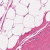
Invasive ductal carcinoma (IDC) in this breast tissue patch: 0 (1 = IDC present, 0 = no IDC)